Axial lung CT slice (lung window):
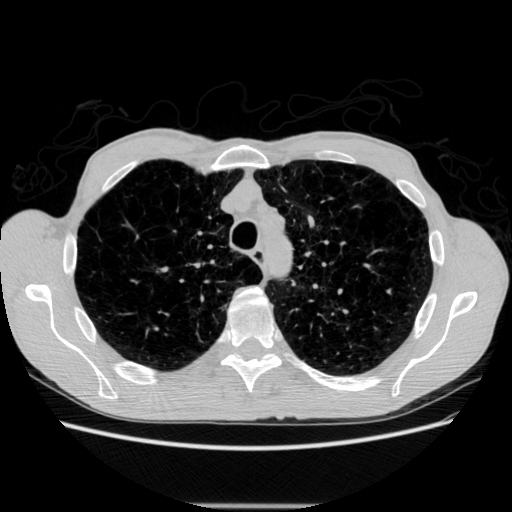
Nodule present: no